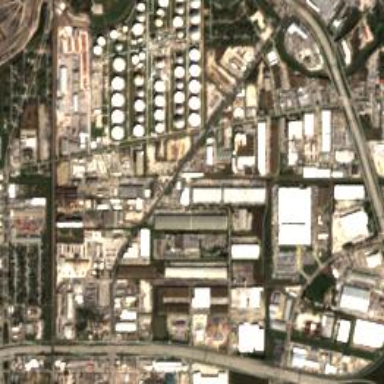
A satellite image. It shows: Industrial area.